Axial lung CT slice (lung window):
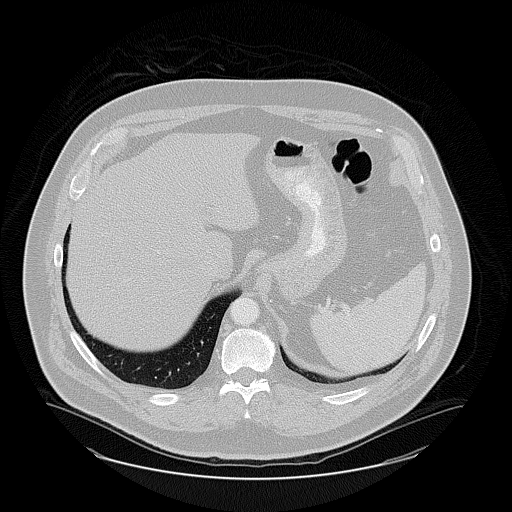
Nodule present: no